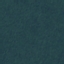
Label: Forest